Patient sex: M
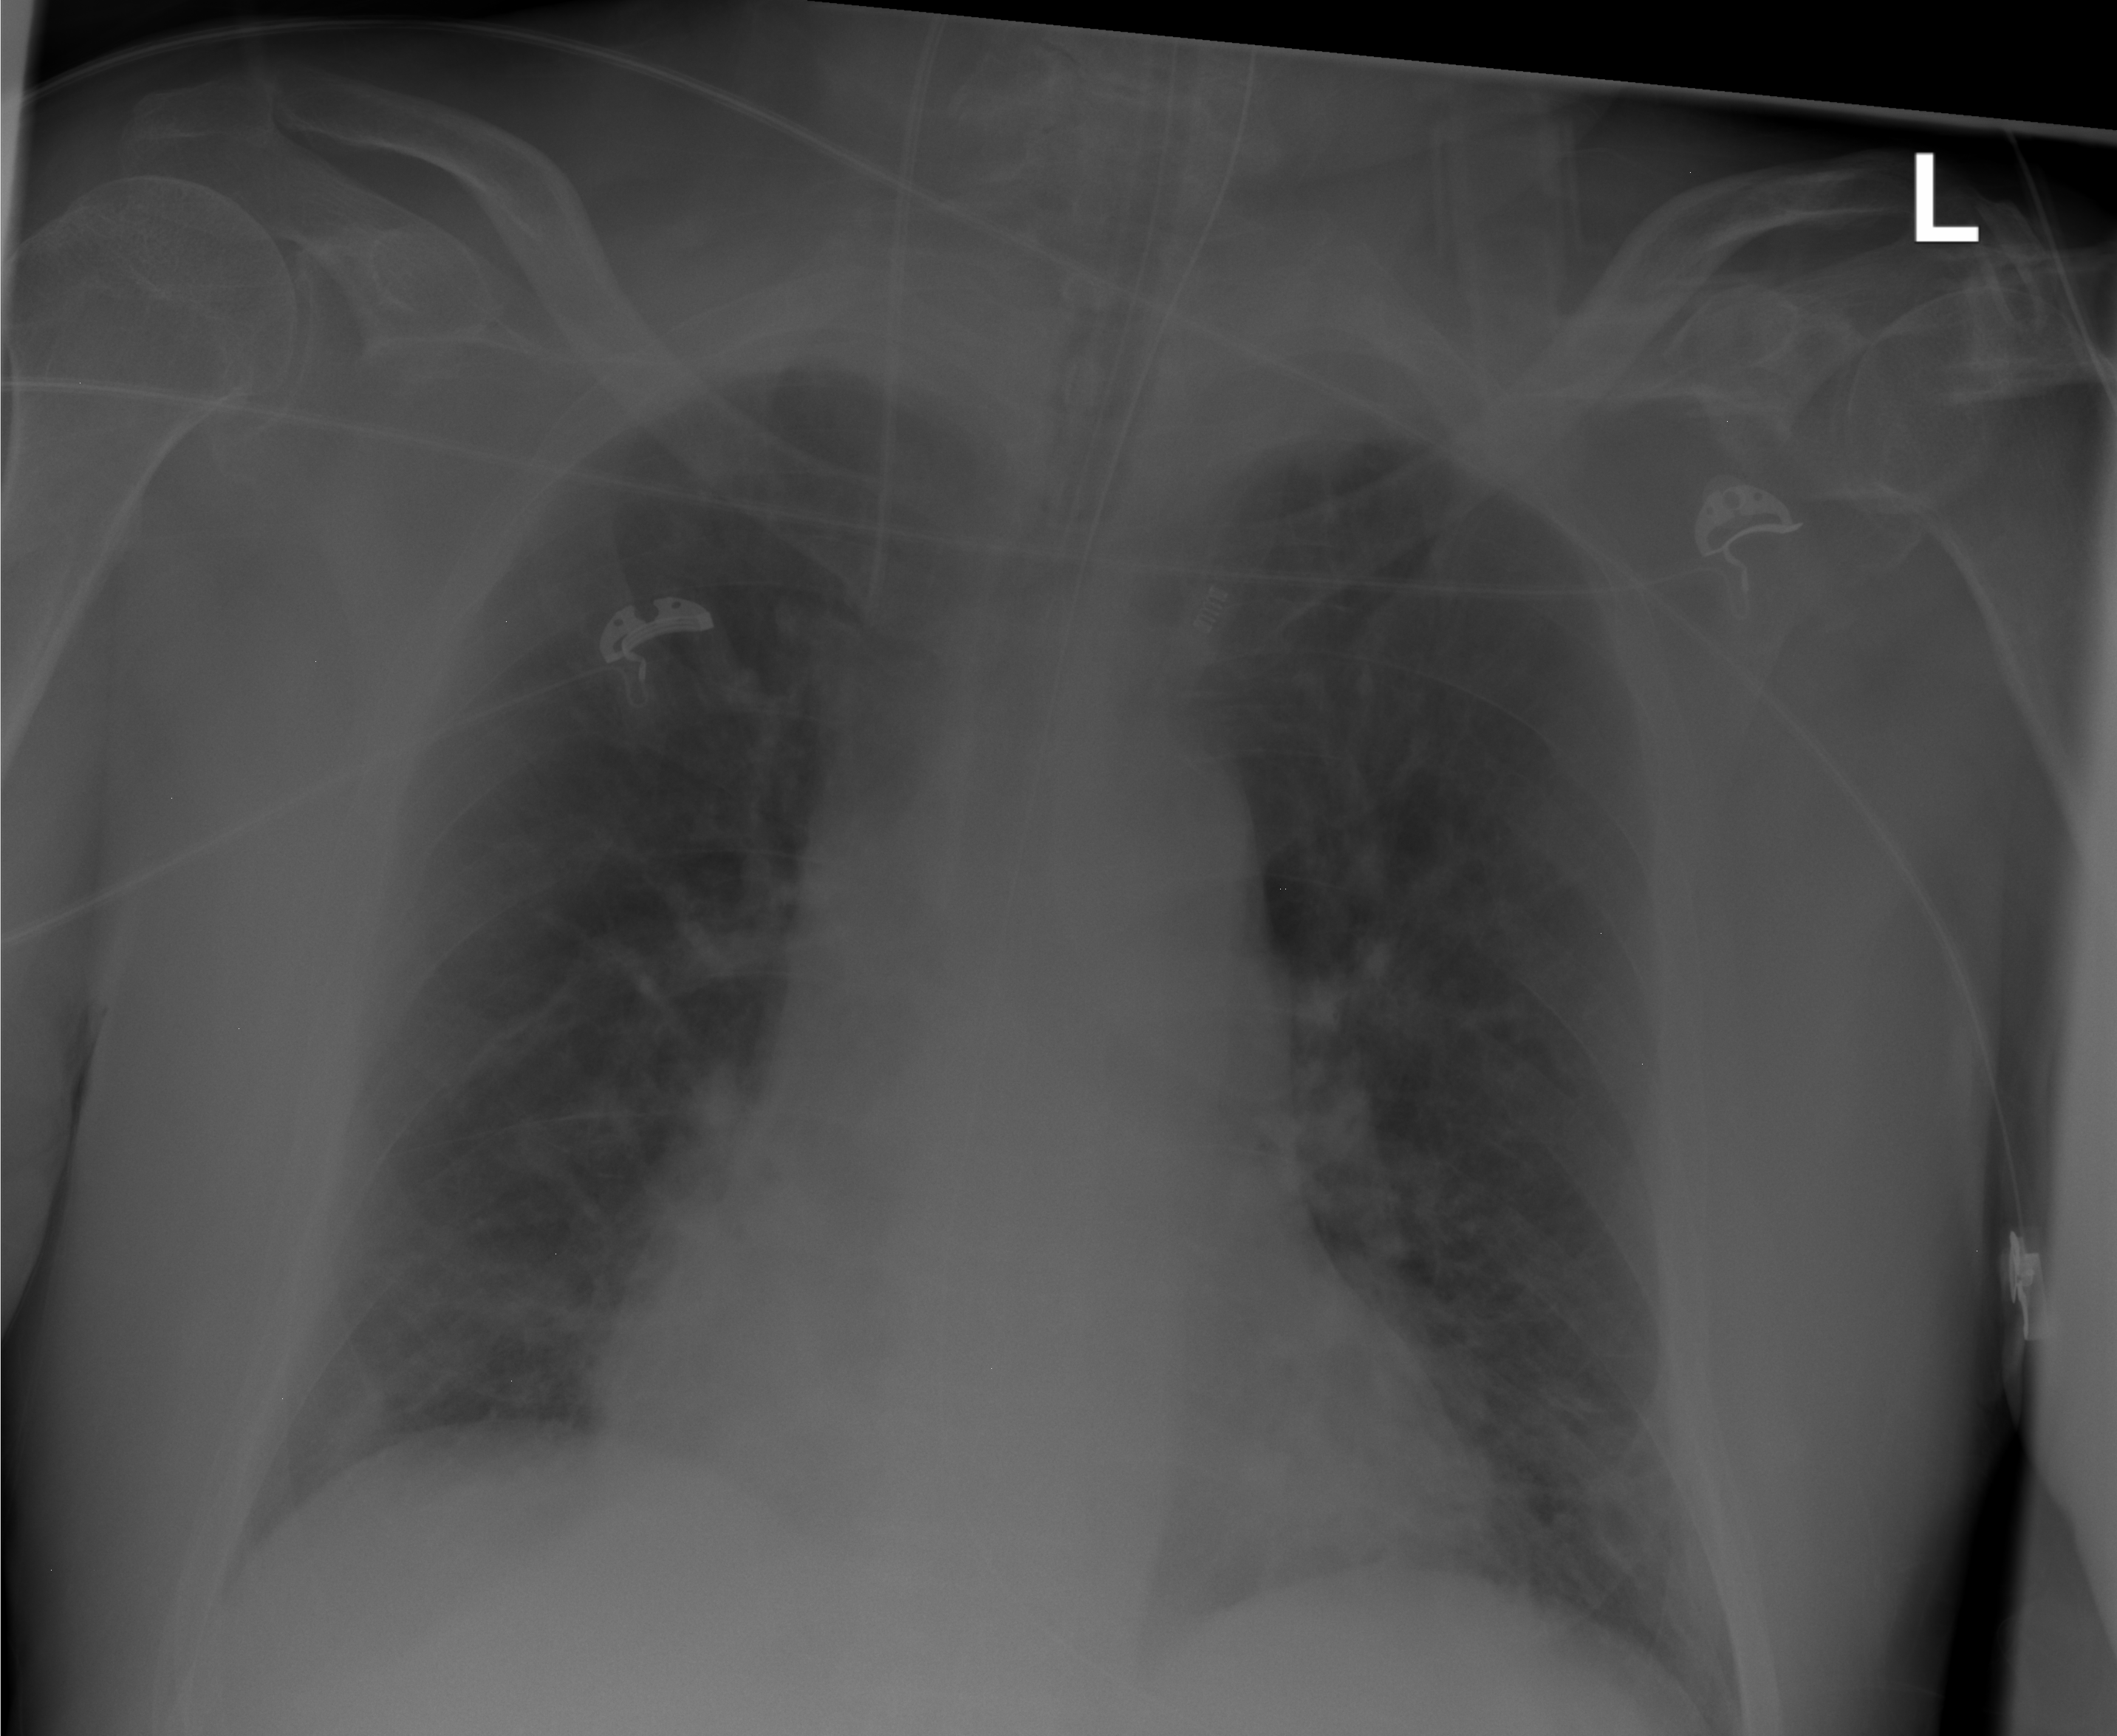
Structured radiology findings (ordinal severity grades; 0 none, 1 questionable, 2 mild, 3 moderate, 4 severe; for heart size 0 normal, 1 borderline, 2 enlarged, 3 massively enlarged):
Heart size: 1
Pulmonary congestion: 2
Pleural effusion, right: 0
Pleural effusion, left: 0
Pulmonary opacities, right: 0
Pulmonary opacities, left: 0
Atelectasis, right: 0
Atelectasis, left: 0